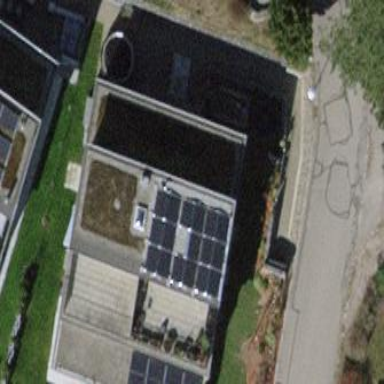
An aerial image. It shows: Building with flat roof.